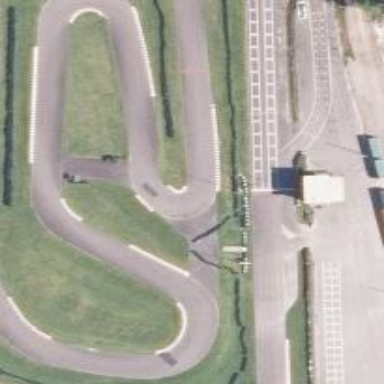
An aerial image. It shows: Karting raceway for sports activities.